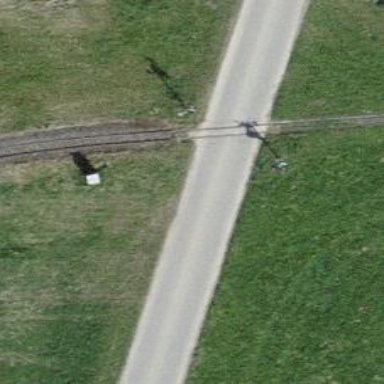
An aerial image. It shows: Level crossing along the railway.